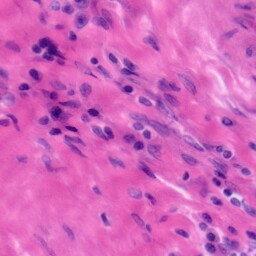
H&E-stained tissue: Tonsil